Chest X-ray:
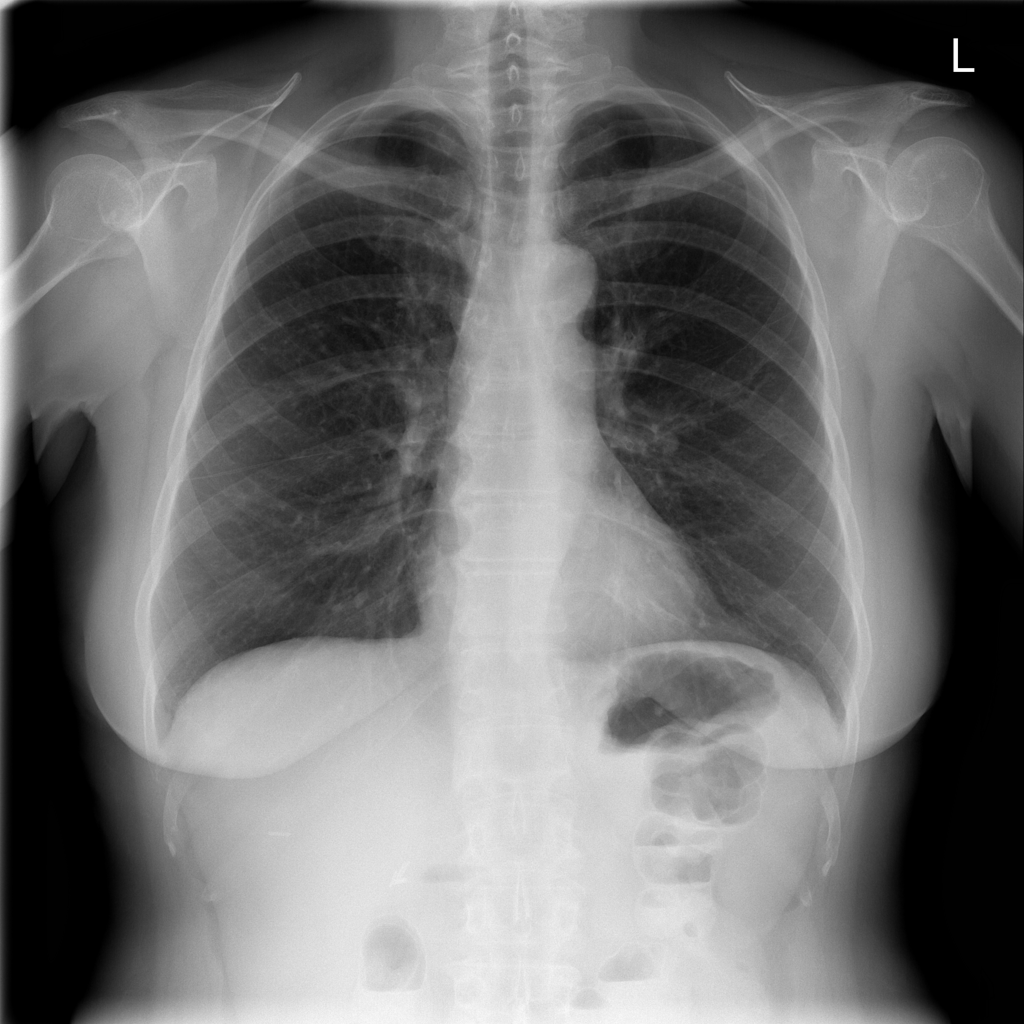
Findings: Nodule
No abnormal finding: no